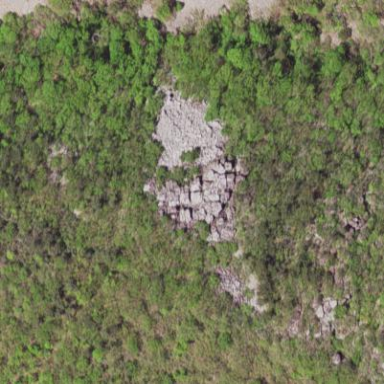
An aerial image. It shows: Landscape dominated by bare rock.